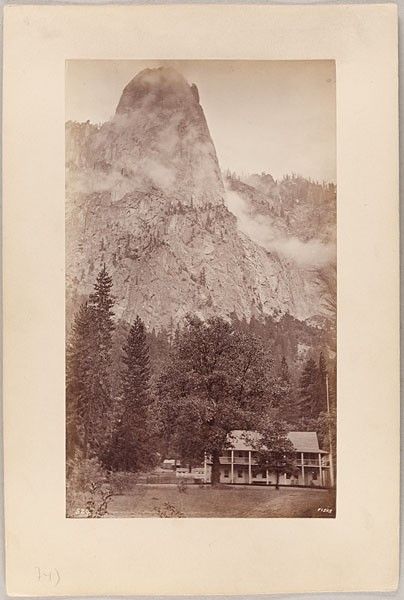
Titel: 'Sentinel Rock' und 'Leydig's Hotel' im Yosemite Tal
Künstler: George Fiske
Standort: Hamburg
Institution: Museum für Kunst und Gewerbe Hamburg
Schlagwörter: baum, wolken, rock, strauch, land, tal, wald, berge, gebirge, hotel, foto, fotografie, photographie, photo, karton, waldlandschaft, gasthof, region, albumin, lichtbild, nationalpark, reisefotografie, valley, landschaftsphotographie, landschaftsfotografie, bildwerke, angewandte und bildende kunst, hessische systematik, bäume, sträucher, schwarzweißpositivverfahren, silbersalzverfahren, schwarzweißfotografie, reisephotographie, albuminpapier, yosemite, sentinel